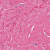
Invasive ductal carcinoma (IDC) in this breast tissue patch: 0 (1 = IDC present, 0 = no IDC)